Aerial crown-view tile of a tropical tree (Barro Colorado Island, Panama), acquired 20240611:
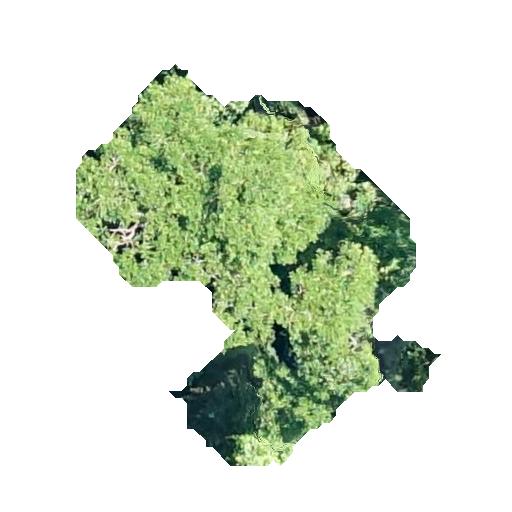
Species: Platypodium elegans
GBIF accepted scientific name: Platypodium elegans
Crown area: 125.161 m²